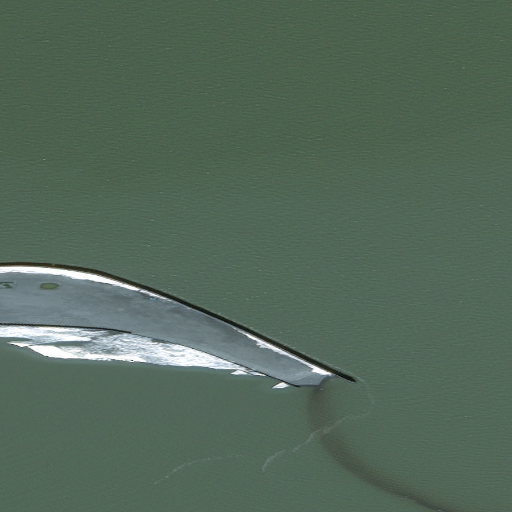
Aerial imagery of island in Alaska named Gull Island containing only unknown